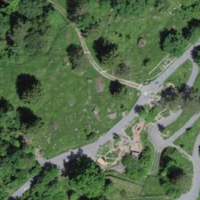
EUNIS habitat code: 44
Species observed at this site:
Cydonia oblonga
Prunus padus
Sambucus racemosa
Maniola jurtina
Cichorium intybus